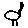
Label: cat